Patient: sex M, age 81
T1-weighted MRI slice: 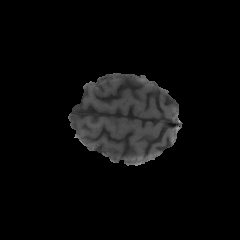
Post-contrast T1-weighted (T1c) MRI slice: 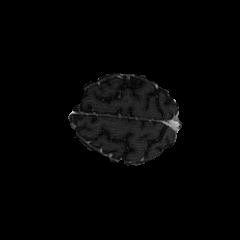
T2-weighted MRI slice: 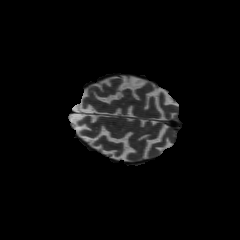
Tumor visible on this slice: no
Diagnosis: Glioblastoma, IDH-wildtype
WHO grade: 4